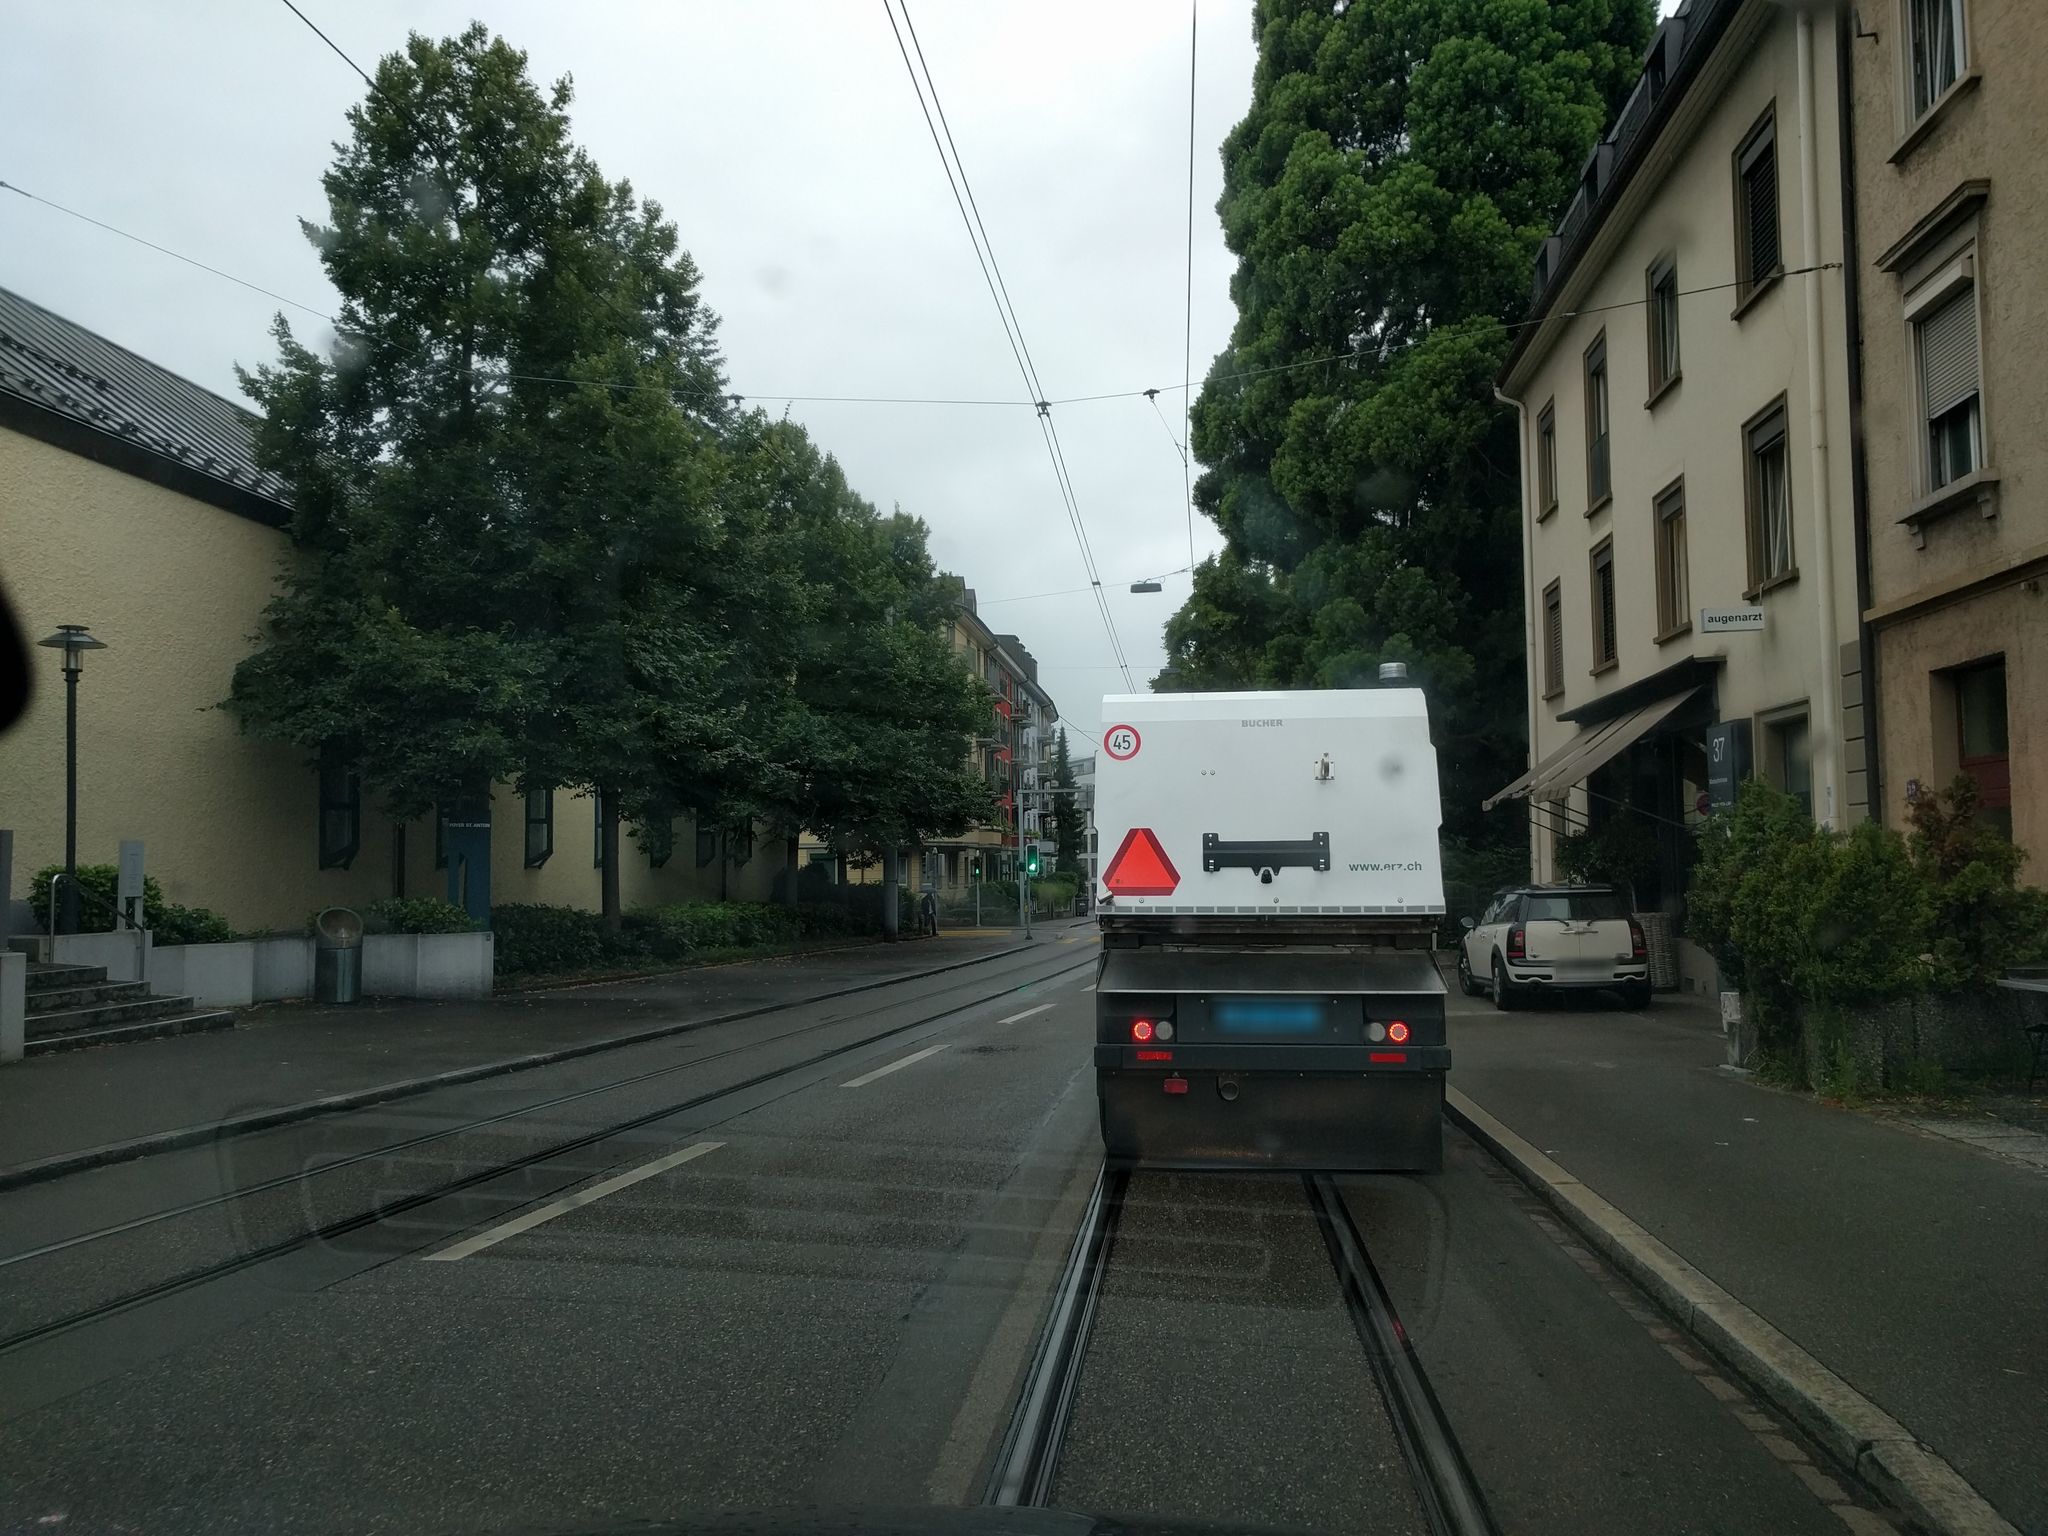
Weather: cloudy
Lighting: day
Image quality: good
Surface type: railway
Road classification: footway
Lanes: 2
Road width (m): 8
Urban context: urban centre
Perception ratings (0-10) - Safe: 1.63, Lively: 4.62, Beautiful: 3.89, Boring: 2.46, Depressing: 3.77, Wealthy: 5.85